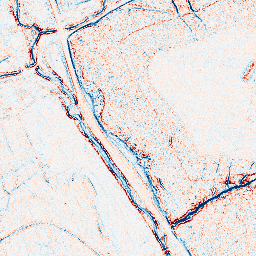
Category: edge_preserving
Decomposition family: anisotropic_diffusion
Decomposition parameters: iterations: 10
kappa: 50
gamma: 0.05
Upsampling method: bicubic
Upsampling parameters: scale: 8
Upsampling scale: 8